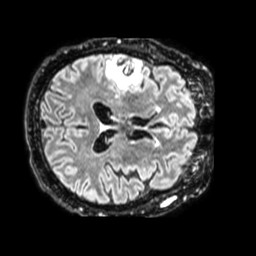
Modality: FLAIR
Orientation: axial
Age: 66
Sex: male
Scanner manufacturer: philips
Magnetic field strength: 1.5 T
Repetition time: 4.8 s
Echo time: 0.3871 s